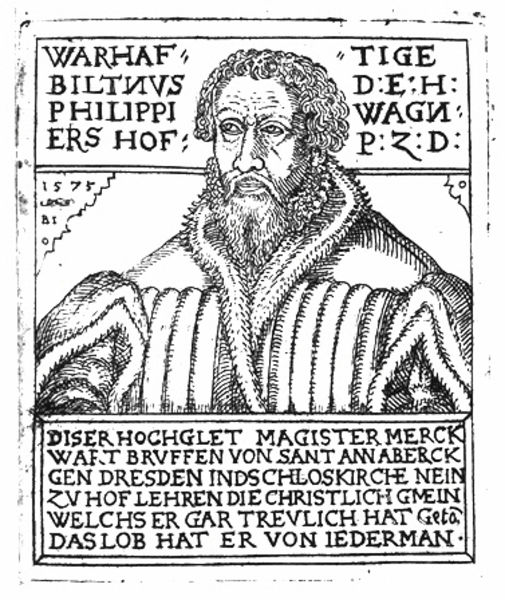
Titel: Bildnis des Philipp Wagner
Künstler: Balthasar Jenichen
Institution: (Seriendruck)
Schlagwörter: dunkel, mann, weiß, hell, nase, profil, schwarz, blick, alt, bart, schnurrbart, augen, bärtig, falten, gesicht, kragen, mensch, pelz, rahmen, vollbart, ärmel, bild, bildnis, herr, portrait, porträt, brüstung, gewand, mantel, reich, brustbild, locken, renaissance, fell, holzschnitt, schrift, papier, ort, grafik, graphik, ausdruck, ernst, inschrift, deutsch, name, buch, druck, druckgraphik, schraffur, holzstich, radierung, stich, wagner, schwarzweiß, text, buchstaben, holzdruck, fürst, muff, pelzmantel, halbprofil, mittelalter, miene, gelehrter, zeilen, dresden, kupferstich, dauerwelle, latein, reformation, lob, pelzbesatz, druckschrift, philipp, philippi, schaube, barg, humanismus, mante, kolzschnitt, sant, philippus, falkten, magister, dresdeb, philipp wagner, biltnus, 1600, 12, 1575, 175, wahrhaftige, wagners, merck, annaberck, mageister, porträtholzschnitt